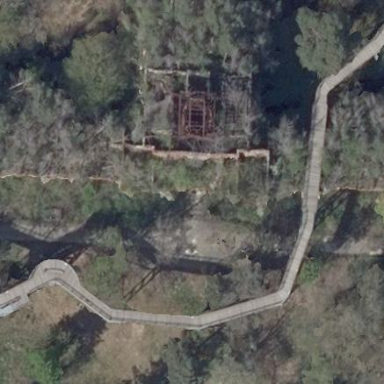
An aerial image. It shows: Ruins of historic building.